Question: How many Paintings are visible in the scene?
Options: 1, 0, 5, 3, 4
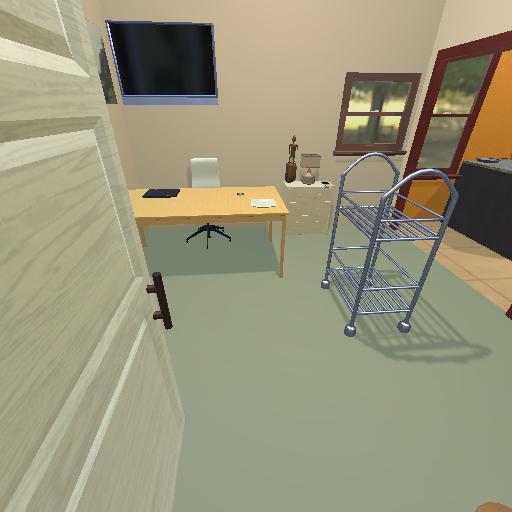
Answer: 1